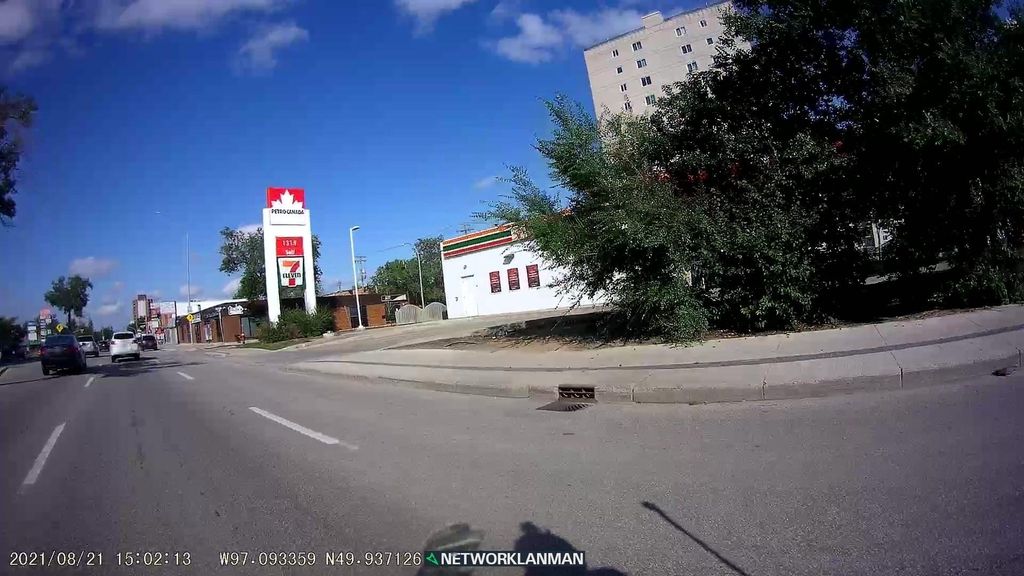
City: winnipeg